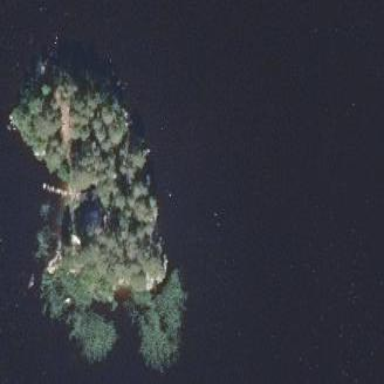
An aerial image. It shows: Islet.